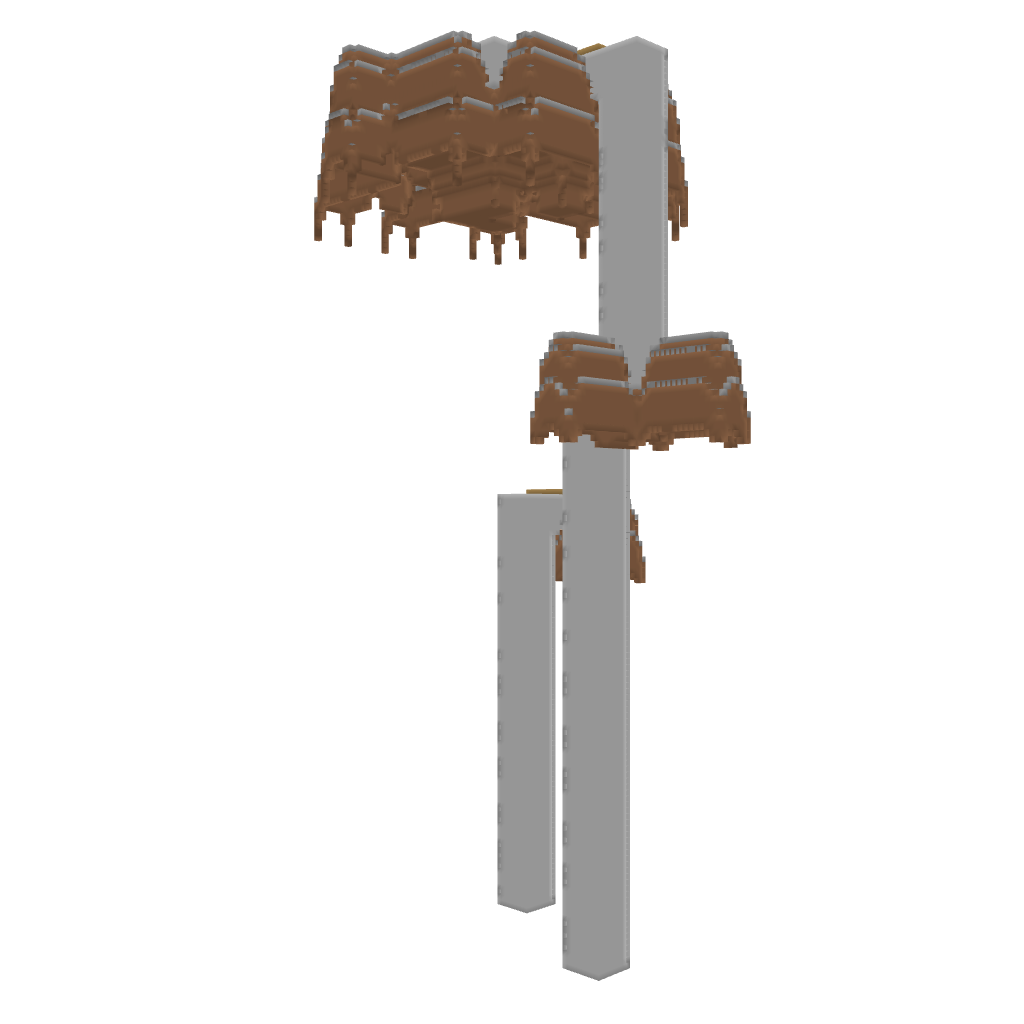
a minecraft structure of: Giant Floating Island